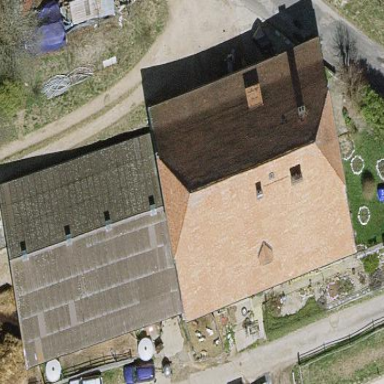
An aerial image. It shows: Hipped-roof farm building.